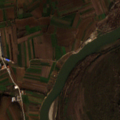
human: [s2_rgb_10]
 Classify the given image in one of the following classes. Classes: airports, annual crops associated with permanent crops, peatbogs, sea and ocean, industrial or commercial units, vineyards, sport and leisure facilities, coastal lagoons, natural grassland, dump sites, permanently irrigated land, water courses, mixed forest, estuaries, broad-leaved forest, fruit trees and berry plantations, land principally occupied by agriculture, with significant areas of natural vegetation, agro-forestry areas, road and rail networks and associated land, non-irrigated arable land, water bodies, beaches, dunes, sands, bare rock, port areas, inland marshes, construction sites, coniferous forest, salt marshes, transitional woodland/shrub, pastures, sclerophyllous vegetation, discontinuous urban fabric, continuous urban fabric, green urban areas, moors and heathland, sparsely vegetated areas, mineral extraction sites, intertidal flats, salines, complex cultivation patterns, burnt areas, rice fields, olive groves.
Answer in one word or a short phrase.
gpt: non-irrigated arable land, pastures, complex cultivation patterns, land principally occupied by agriculture, with significant areas of natural vegetation, water courses